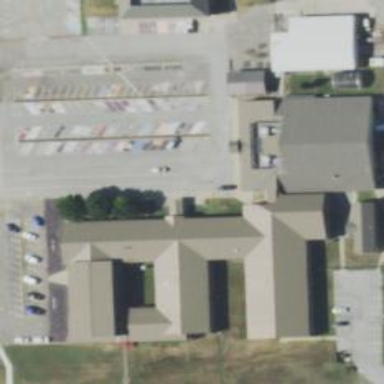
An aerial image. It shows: School building with school amenities.